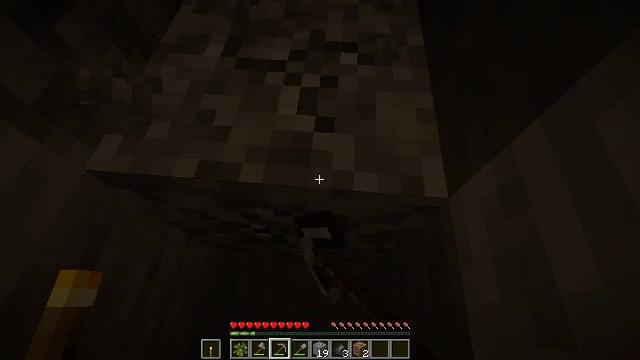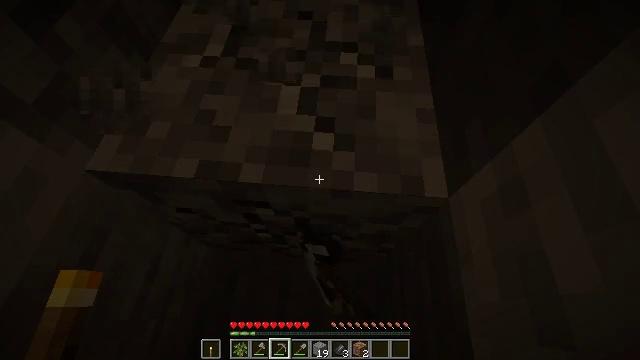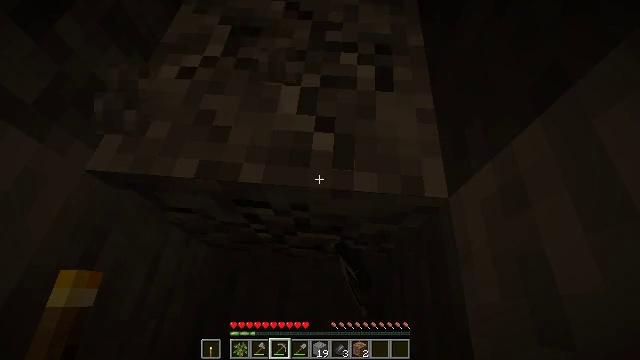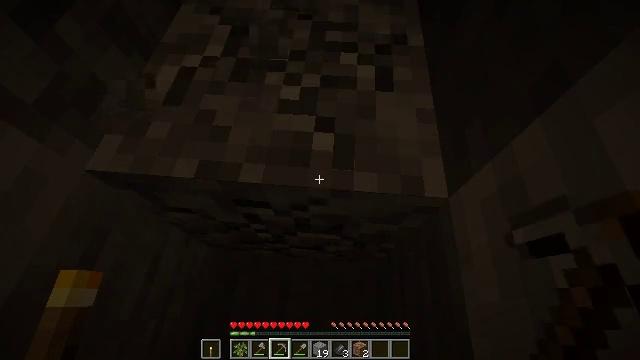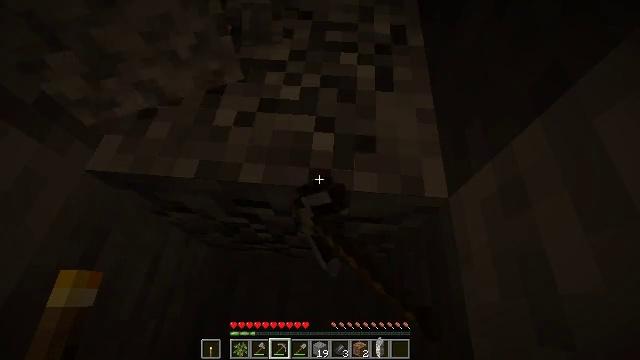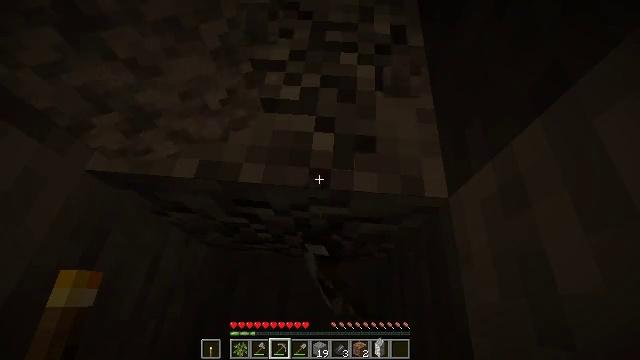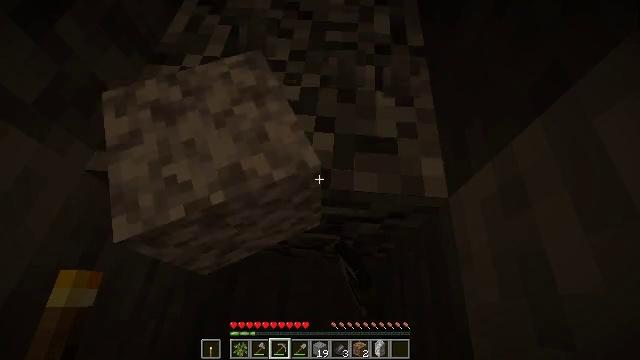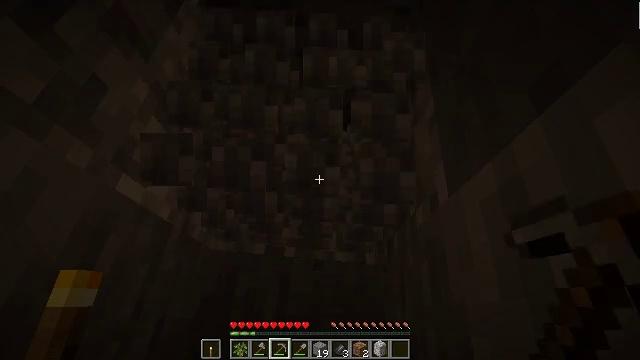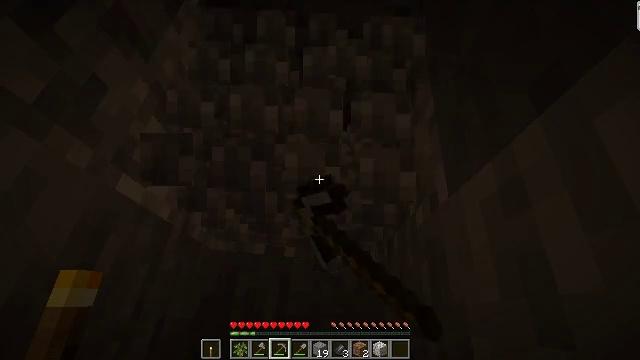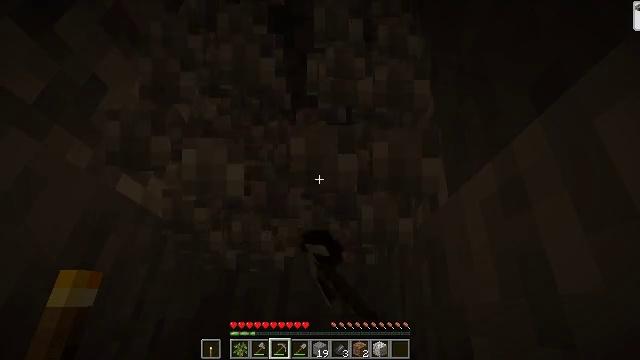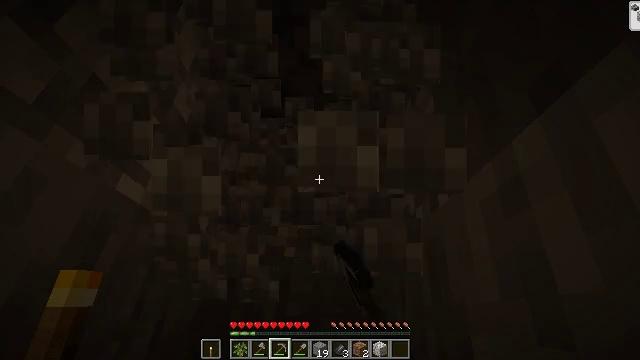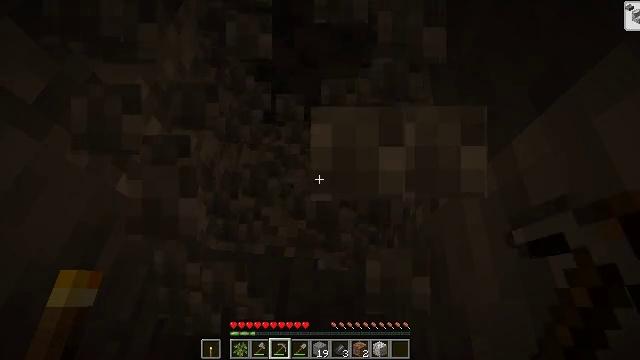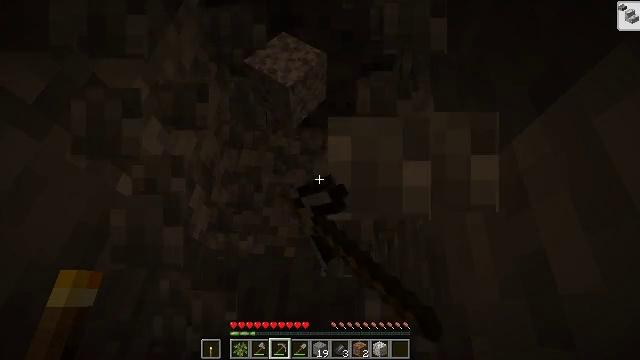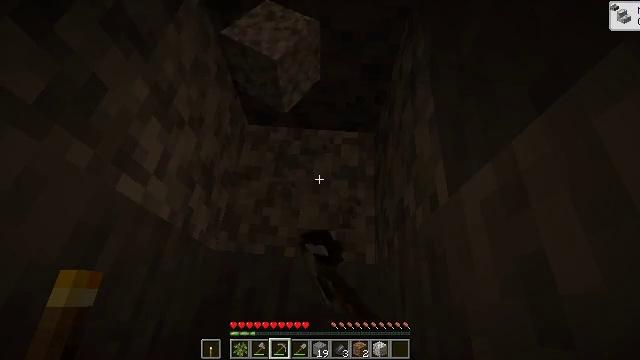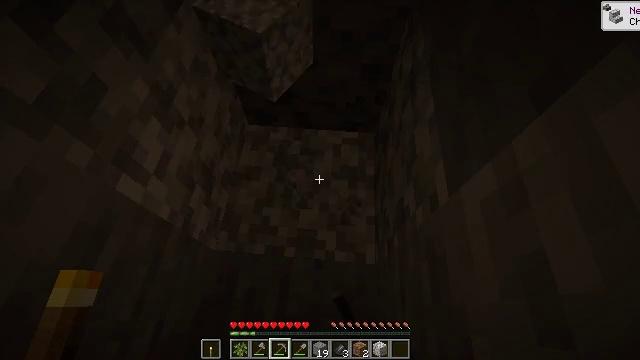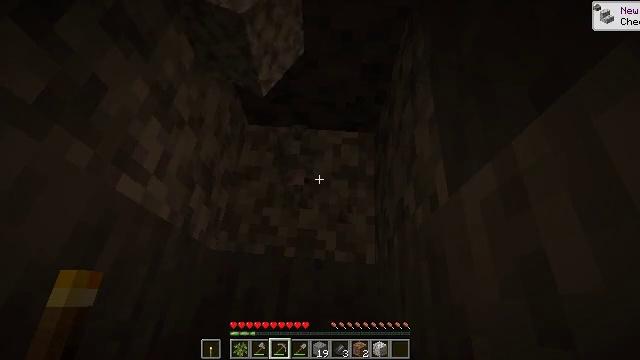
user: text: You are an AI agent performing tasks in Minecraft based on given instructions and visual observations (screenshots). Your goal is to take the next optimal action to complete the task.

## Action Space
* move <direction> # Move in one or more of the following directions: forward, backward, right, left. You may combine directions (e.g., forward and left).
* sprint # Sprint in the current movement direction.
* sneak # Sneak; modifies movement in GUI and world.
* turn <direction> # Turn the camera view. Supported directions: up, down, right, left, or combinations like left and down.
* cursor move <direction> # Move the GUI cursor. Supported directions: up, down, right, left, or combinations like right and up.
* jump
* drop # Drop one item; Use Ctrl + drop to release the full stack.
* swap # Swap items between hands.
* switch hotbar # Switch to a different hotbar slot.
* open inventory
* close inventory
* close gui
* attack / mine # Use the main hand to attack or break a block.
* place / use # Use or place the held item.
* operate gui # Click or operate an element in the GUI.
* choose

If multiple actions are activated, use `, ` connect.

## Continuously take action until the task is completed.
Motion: motion action
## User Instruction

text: Collect stone from the mine.
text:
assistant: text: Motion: attack / mine
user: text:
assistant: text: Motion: attack / mine
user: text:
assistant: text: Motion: attack / mine
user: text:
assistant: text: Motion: attack / mine
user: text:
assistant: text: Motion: attack / mine
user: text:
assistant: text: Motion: attack / mine
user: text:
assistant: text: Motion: attack / mine
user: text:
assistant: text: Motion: attack / mine
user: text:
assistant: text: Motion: attack / mine
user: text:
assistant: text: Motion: attack / mine
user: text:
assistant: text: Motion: attack / mine
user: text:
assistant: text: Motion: attack / mine
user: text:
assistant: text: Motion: attack / mine
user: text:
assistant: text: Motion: attack / mine
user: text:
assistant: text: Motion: attack / mine
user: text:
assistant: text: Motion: attack / mine
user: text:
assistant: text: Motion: attack / mine
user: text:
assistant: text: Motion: attack / mine
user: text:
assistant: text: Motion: attack / mine
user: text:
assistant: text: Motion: attack / mine
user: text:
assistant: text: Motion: attack / mine
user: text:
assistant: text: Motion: attack / mine
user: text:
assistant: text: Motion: attack / mine
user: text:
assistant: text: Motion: attack / mine
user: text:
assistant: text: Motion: move forward, attack / mine
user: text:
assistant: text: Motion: move forward, attack / mine
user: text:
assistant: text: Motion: move forward, attack / mine
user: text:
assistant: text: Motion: move forward, attack / mine
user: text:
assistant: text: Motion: move forward, attack / mine
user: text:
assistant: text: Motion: move forward, attack / mine